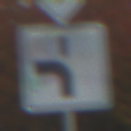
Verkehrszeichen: VerlaufVorfahrtsstrasse5
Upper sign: Vorfahrtsstrasse
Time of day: MorningAfternoon
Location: Outdoor (Suburban)
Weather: PartlyCloudy
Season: NotSpecified
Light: Natural